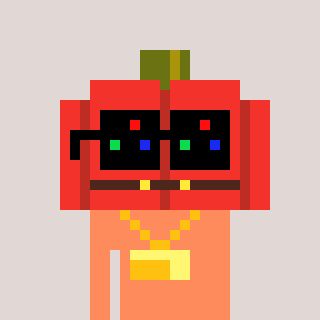
a pixel art character with square black sunglasses, a pumpkin-shaped head and a peachy-colored body on a warm background